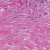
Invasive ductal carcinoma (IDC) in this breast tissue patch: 0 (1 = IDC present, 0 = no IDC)